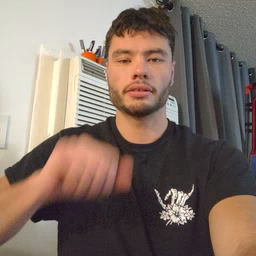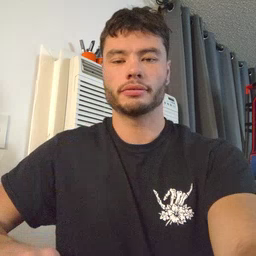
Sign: fish